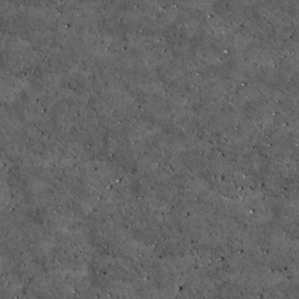
Label: non_frost